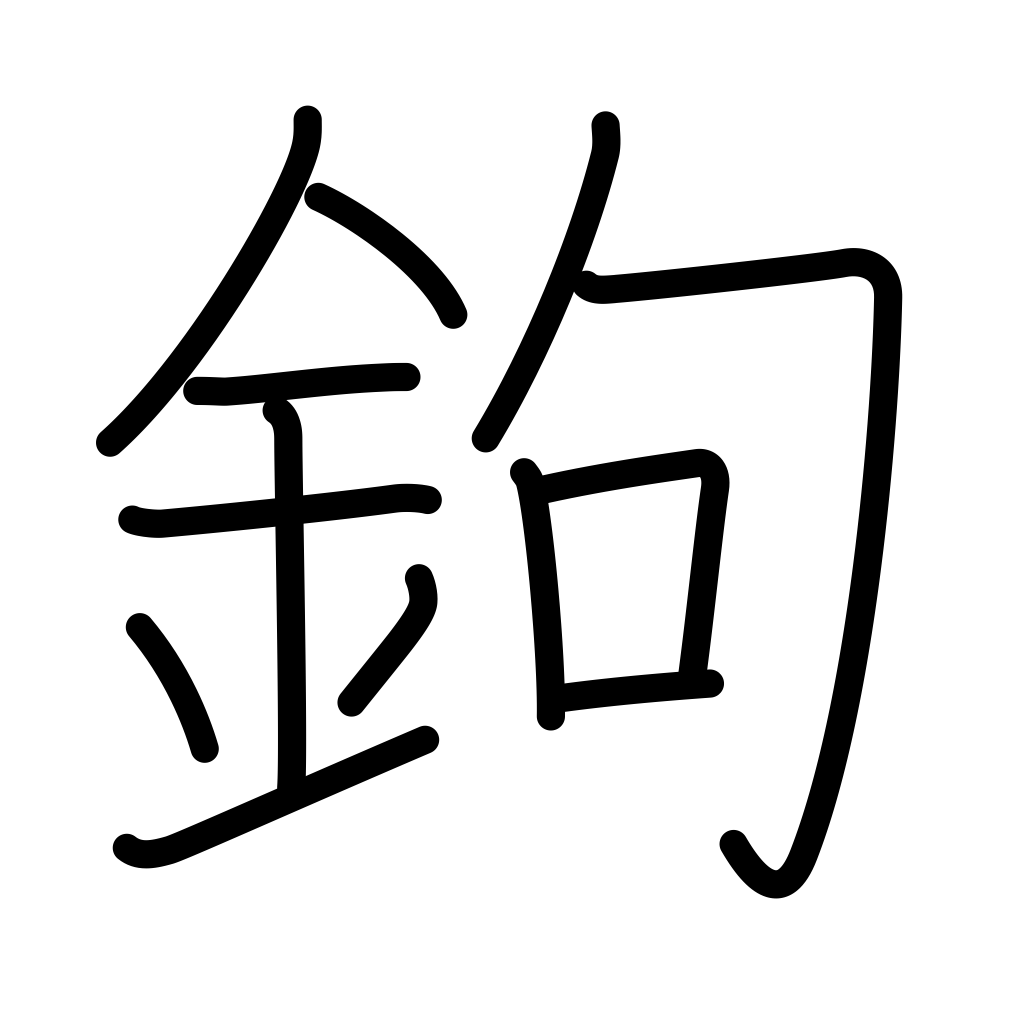
Meaning: hook, barb, gaff, brackets